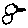
Label: bird